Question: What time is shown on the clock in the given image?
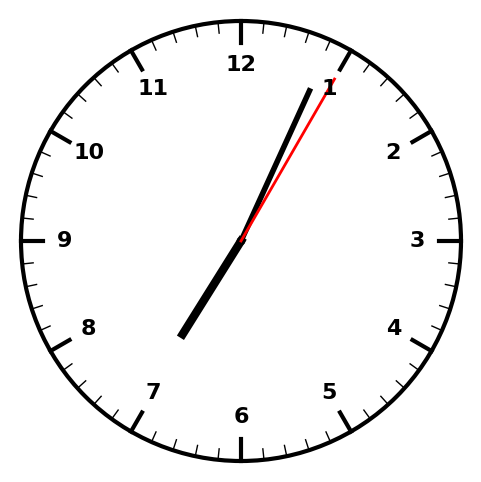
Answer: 07:04:05